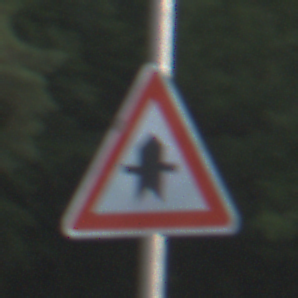
Verkehrszeichen: Vorfahrt
Umgebung: Outdoor, Nature
Tageszeit: SunriseSunset
Wetter: PartlyCloudy
Licht: Natural
Jahreszeit: NotSpecified
Kontrast: MediumContrast